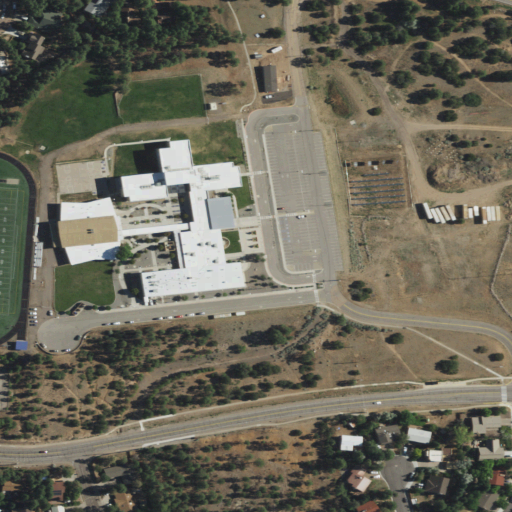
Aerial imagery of mountain in New Mexico named North Mesa containing shrub, evergreen forest, low intensity development, open development, medium intensity development, high intensity development, pasture, and grassland